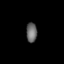
Tissue: lung
Cell type: Epithelial cells
Senescence score: 0.2425
Nuclear area (px): 210
Mean DAPI intensity: 102.486